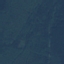
Land use / land cover: Forest